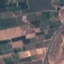
Land use / land cover: PermanentCrop